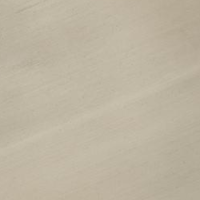
EUNIS habitat code: 52
Species observed at this site:
Anser brachyrhynchus